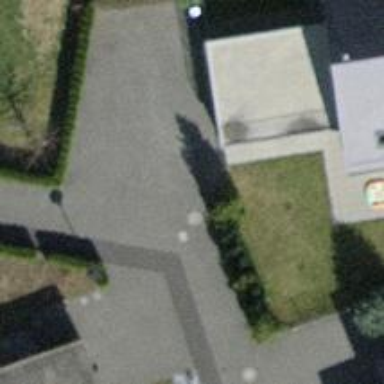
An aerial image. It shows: Residential road with paving stones.